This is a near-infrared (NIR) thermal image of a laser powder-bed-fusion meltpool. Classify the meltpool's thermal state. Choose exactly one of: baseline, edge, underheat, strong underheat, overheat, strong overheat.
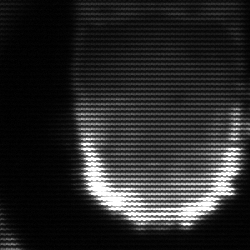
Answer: baseline